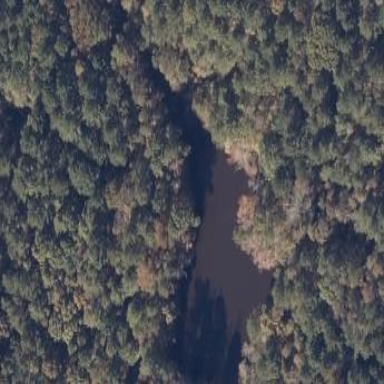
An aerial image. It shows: Serene pond surrounded by nature.